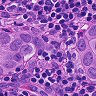
Metastatic tissue present: yes